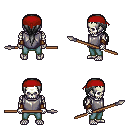
a pixel art fantasy rpg character, male body template, skeleton, steel chest armor, teal pants, gray ponytail hairstyle, red bandana, leather bracers, spear, four views (front, back, left, right), 2x2 character sprite sheet, small pixel art, hard edges, no anti-aliasing